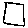
Label: square